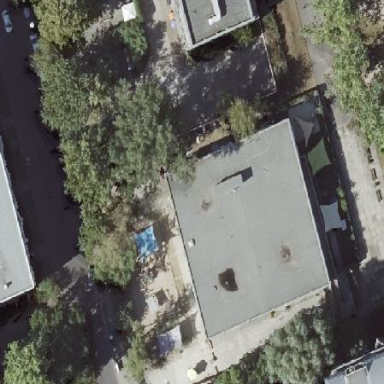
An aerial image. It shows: Kindergarten with flat roof.